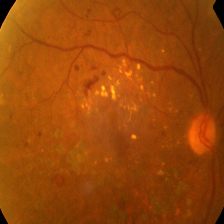
Diabetic retinopathy grade: Severe